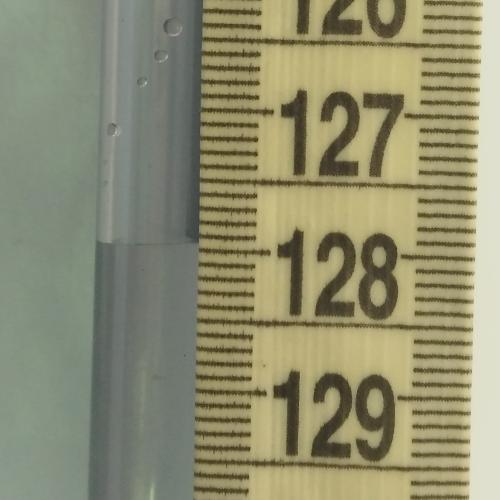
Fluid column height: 128.0 cm